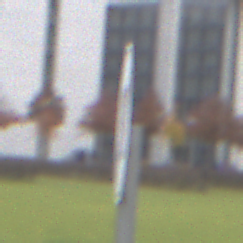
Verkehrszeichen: EndeGeschwindigkeit30
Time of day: Midday
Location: Outdoor (Suburban)
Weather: Overcast
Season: NotSpecified
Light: Natural